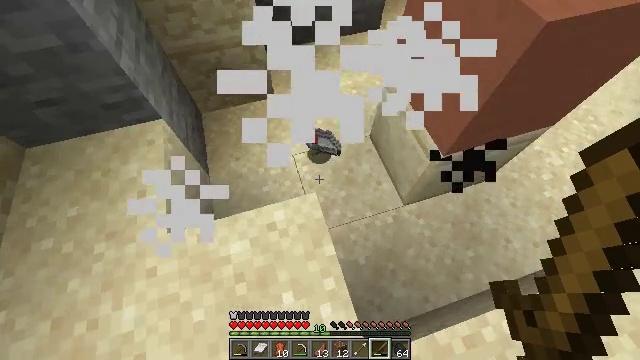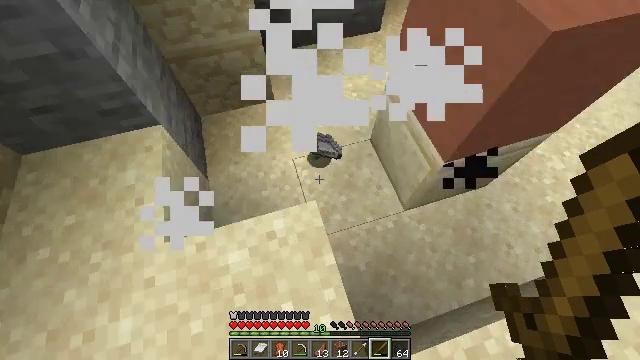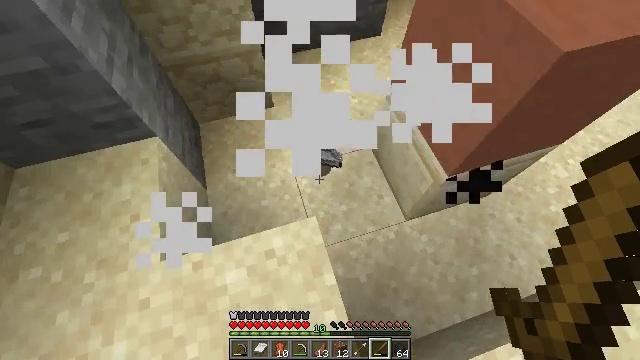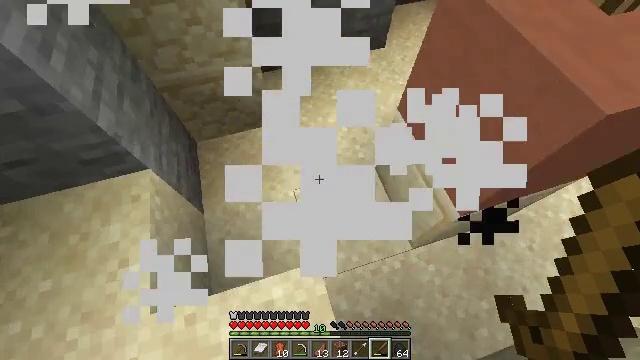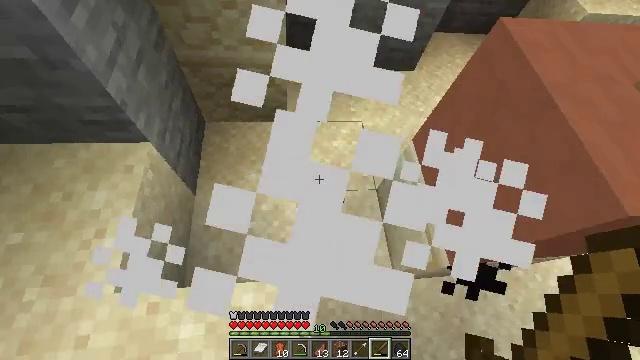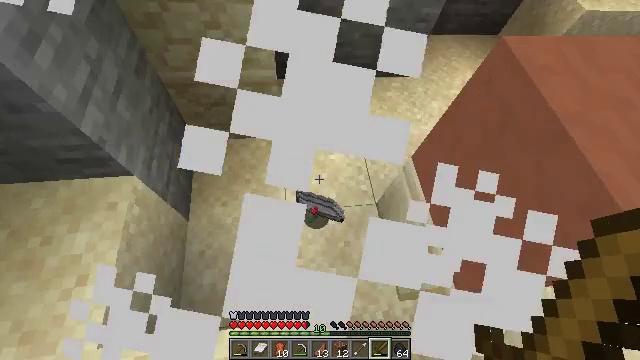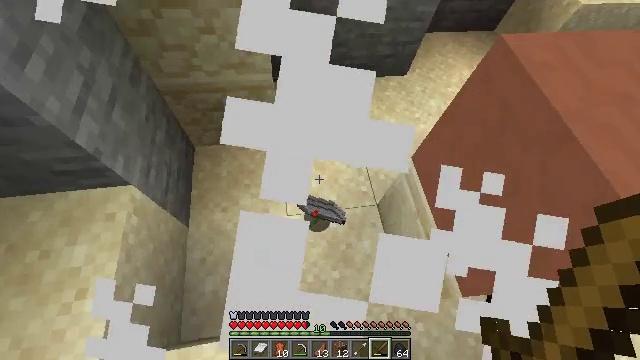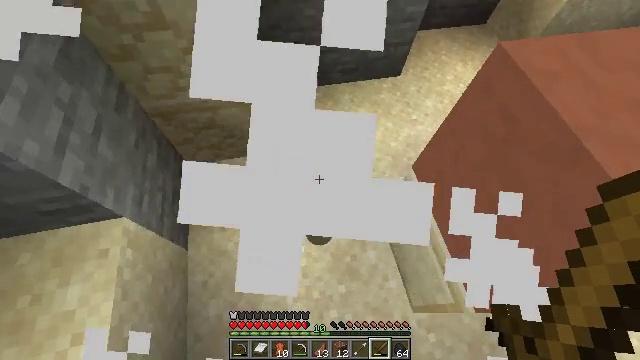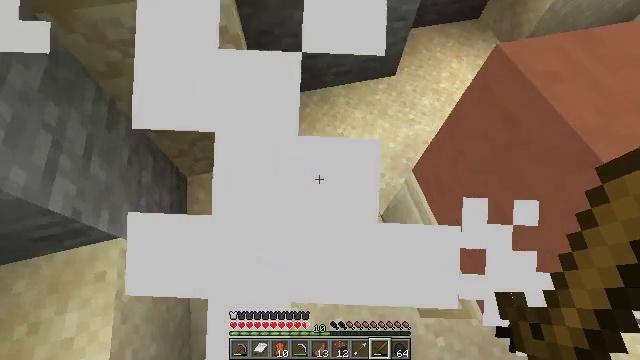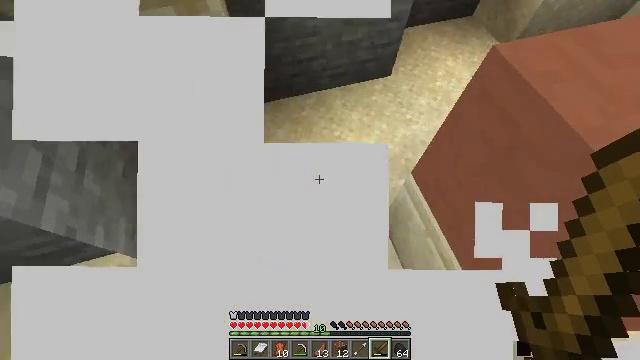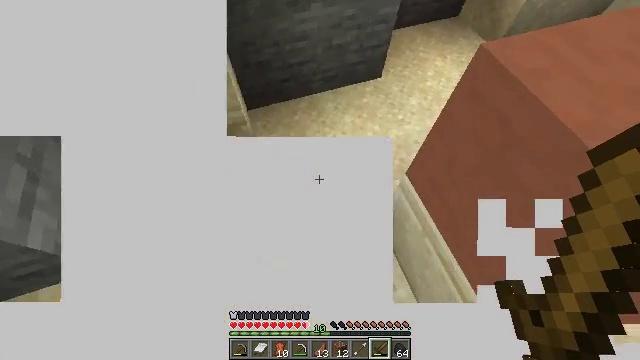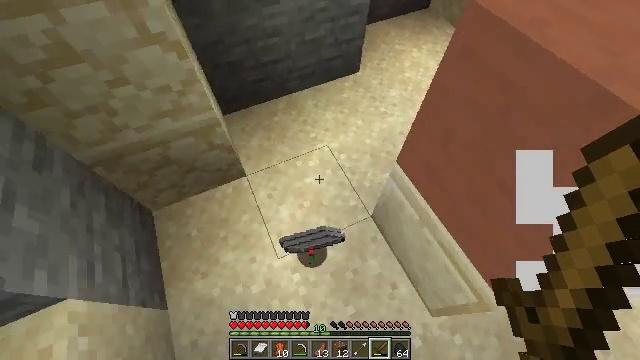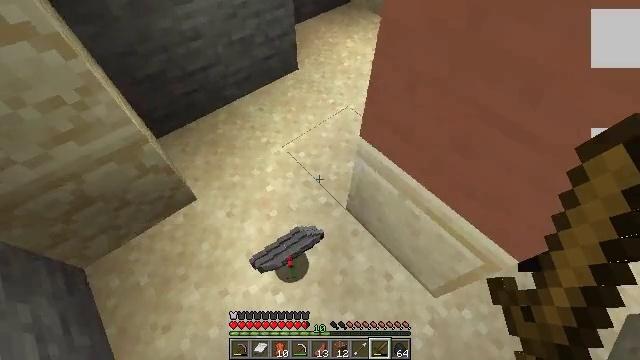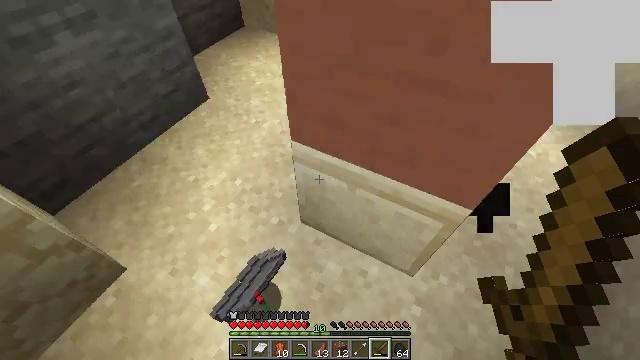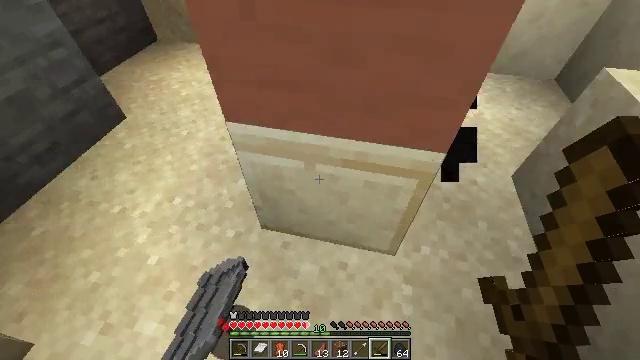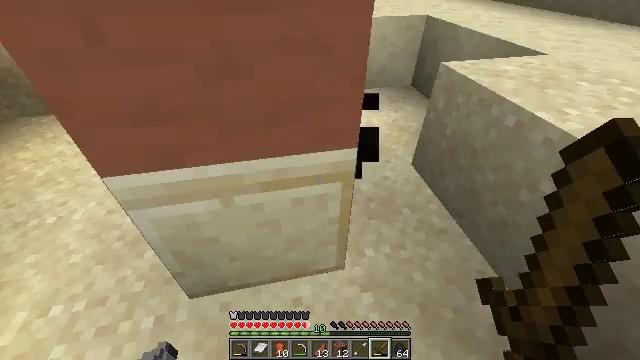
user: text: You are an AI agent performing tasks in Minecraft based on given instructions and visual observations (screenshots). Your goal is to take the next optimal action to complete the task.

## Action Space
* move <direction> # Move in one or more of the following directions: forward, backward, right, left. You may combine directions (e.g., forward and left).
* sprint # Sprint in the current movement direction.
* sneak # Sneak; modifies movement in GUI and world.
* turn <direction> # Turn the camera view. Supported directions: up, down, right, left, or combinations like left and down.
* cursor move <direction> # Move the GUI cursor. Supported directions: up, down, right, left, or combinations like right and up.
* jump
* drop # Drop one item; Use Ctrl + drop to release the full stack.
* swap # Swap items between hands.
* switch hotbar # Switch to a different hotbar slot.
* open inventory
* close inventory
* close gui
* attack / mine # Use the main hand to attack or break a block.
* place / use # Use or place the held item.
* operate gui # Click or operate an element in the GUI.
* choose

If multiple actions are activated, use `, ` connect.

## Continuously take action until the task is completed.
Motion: motion action
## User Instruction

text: Collect the cactus block.
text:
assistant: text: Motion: move forward
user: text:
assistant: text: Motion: move forward
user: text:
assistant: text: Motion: move forward
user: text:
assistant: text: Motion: move forward
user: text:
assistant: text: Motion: move forward
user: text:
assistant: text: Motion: move forward
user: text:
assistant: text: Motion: no_op
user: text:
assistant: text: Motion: no_op
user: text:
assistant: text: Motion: no_op
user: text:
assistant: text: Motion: turn right
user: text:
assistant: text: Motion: turn right and up
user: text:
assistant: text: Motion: turn right and up
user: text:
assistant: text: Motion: turn right and up
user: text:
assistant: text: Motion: turn right and up
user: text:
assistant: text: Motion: turn right and up
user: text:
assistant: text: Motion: turn right and up
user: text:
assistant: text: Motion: turn right and up
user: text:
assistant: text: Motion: no_op
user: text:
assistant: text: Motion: no_op
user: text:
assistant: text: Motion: turn left
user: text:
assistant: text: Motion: turn left and down
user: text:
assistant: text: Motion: turn left
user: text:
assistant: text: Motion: no_op
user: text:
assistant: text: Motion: no_op
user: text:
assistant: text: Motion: turn right
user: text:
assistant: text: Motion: turn right and down
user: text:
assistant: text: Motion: turn right and down
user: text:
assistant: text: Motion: turn down
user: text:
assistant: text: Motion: turn left and down
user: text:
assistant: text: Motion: turn left and down